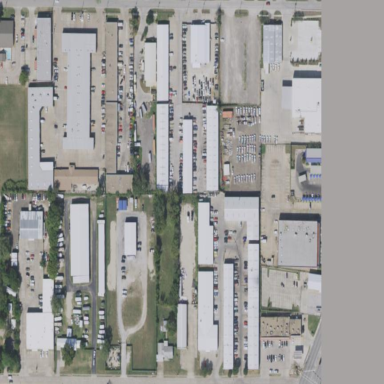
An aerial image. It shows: Commercial area.